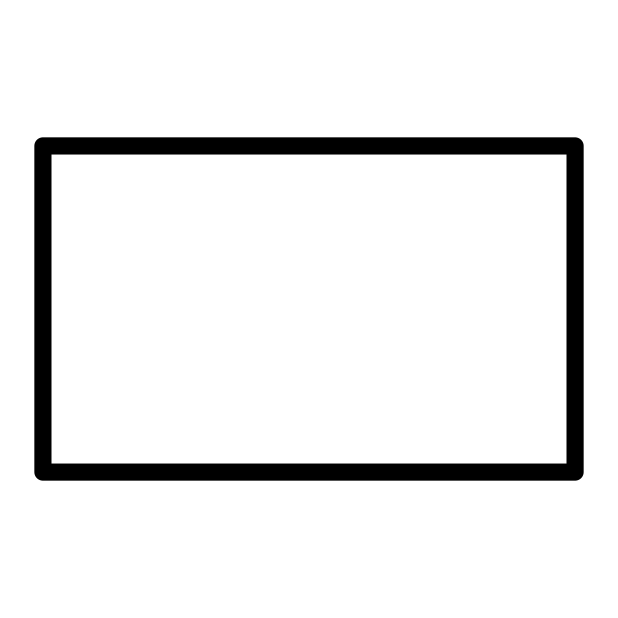
white flag